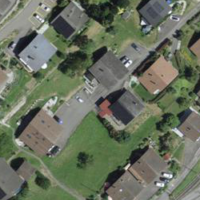
EUNIS habitat code: 55
Species observed at this site:
Pimpinella major